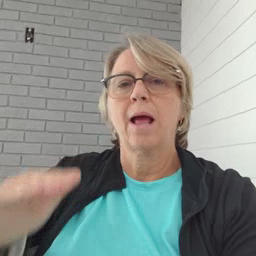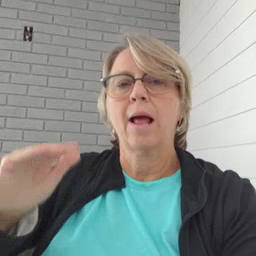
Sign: child